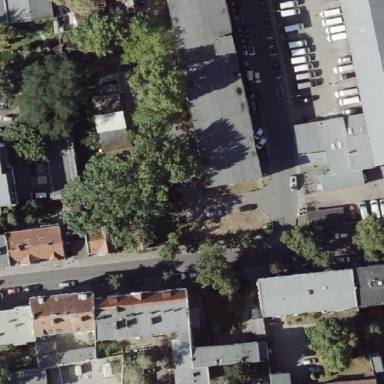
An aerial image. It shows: Commercial building.